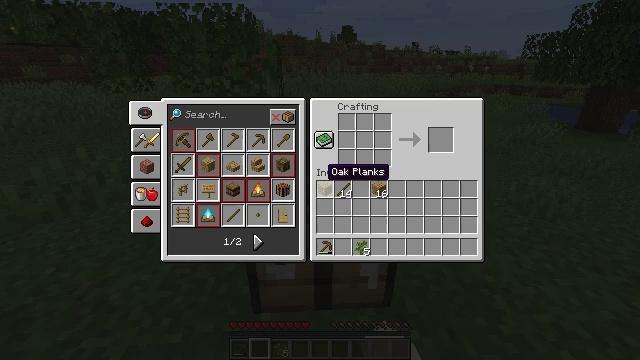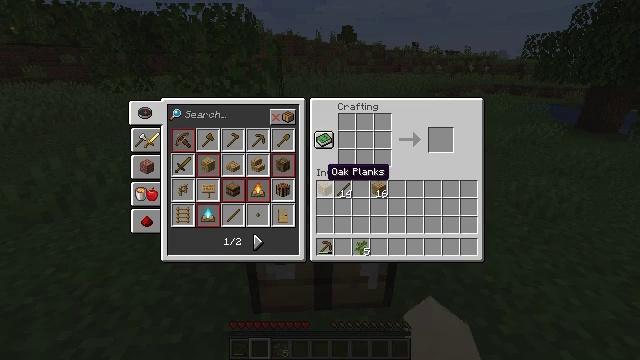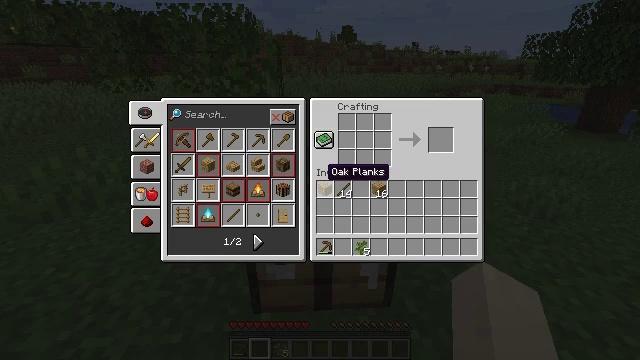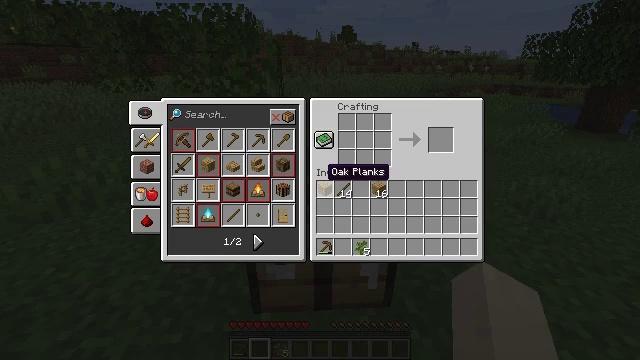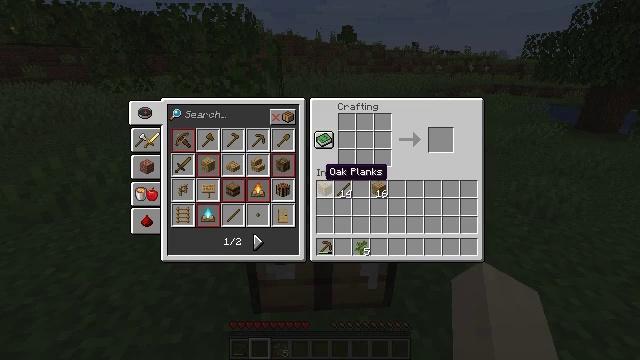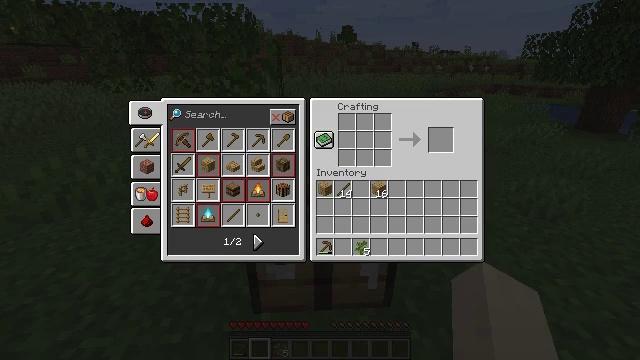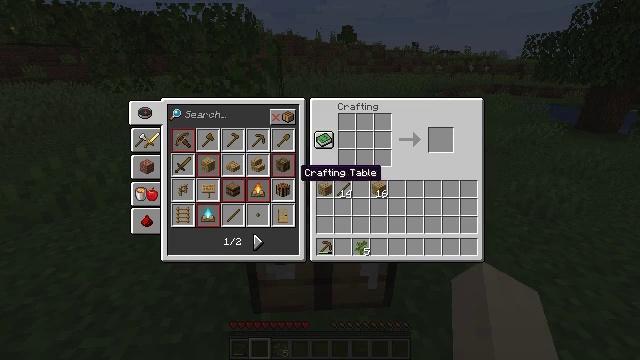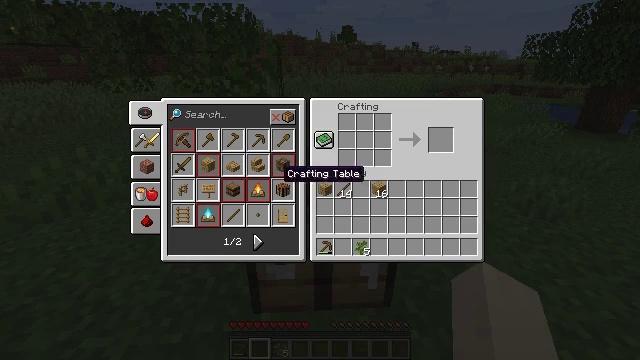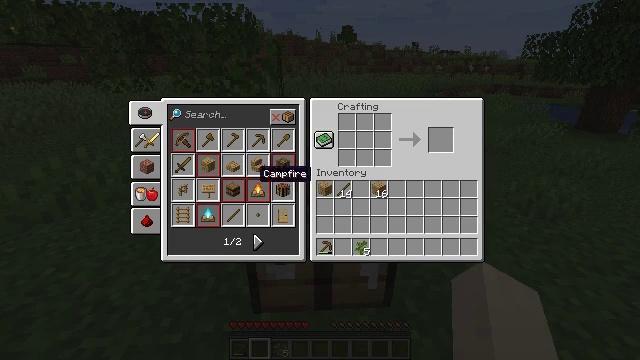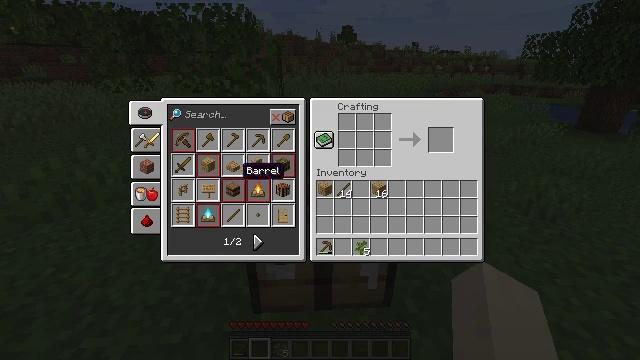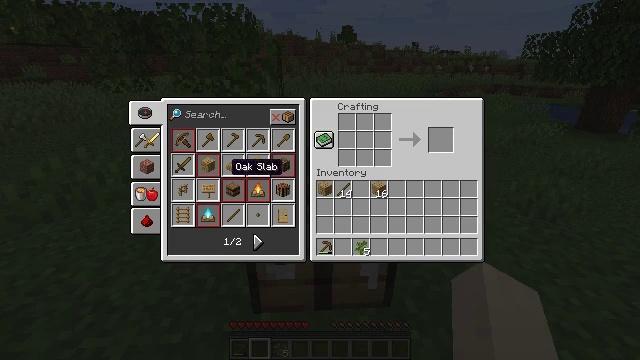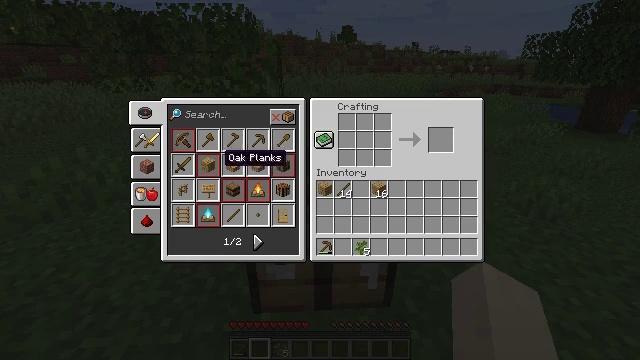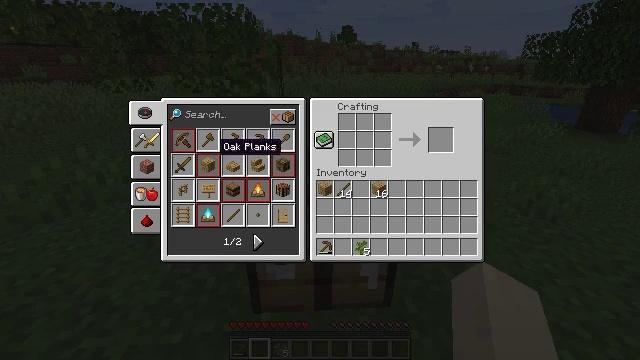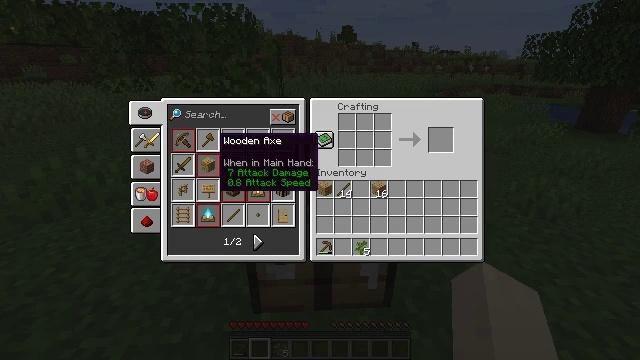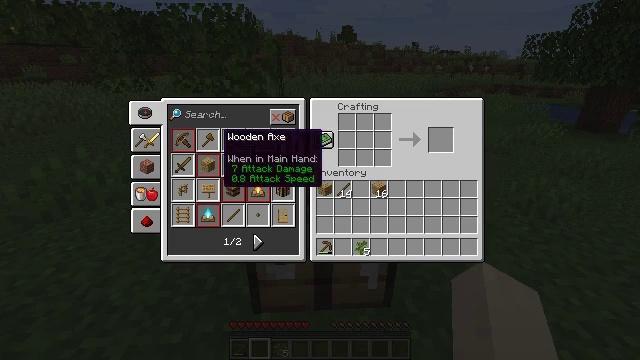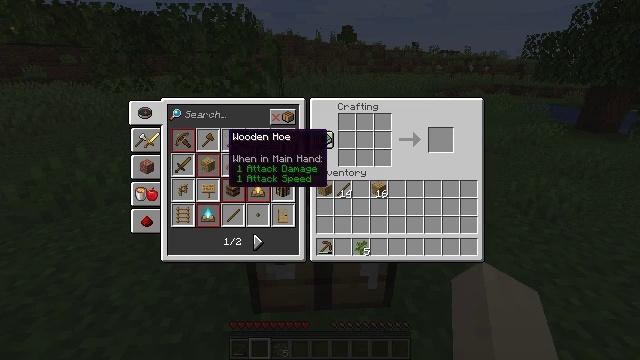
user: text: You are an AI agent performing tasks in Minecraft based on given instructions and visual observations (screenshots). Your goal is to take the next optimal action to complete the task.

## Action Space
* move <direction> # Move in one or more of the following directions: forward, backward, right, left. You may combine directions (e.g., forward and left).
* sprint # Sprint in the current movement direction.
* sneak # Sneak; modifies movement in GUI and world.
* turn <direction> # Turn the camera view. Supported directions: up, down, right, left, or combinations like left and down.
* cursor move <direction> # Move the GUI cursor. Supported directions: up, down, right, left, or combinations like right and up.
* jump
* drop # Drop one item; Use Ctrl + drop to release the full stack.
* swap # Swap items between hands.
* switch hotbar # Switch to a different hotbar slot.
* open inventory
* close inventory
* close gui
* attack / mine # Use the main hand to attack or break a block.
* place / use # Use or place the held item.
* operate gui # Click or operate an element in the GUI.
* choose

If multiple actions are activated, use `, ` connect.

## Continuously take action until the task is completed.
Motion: motion action
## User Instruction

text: Open a crafting table and make a wooden hoe.
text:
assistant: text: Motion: no_op
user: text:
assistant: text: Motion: no_op
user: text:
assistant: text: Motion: no_op
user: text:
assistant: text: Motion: no_op
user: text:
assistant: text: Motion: cursor move left
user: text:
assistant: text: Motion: cursor move left
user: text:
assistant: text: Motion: cursor move left
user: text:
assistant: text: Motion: cursor move left
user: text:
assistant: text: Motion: cursor move left
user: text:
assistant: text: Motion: cursor move left
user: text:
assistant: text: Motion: cursor move left and up
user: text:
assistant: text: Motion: cursor move up
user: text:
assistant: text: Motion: no_op
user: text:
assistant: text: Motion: no_op
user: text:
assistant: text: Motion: no_op
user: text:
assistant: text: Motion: cursor move right
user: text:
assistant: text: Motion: no_op
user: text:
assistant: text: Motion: no_op
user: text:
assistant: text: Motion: no_op
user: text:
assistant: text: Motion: no_op
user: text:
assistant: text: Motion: no_op
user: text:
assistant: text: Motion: operate gui
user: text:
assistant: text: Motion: operate gui
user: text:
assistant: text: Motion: operate gui
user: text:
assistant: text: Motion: cursor move right
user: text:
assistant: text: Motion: cursor move right
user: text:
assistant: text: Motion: cursor move right
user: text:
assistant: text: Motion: no_op
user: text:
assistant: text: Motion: cursor move right
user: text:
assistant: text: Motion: cursor move right